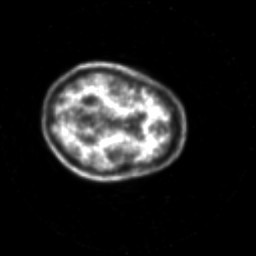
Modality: PET
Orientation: axial
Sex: female
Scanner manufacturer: siemens